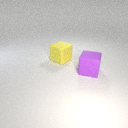
large yellow rubber cube to the left of large purple rubber cube